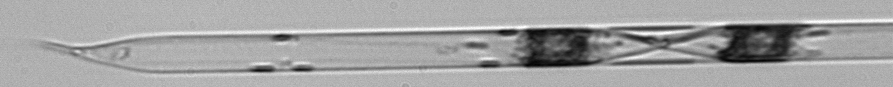
Label: Rhizosolenia